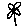
Label: flower